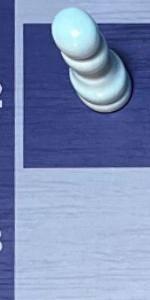
Label: Empty